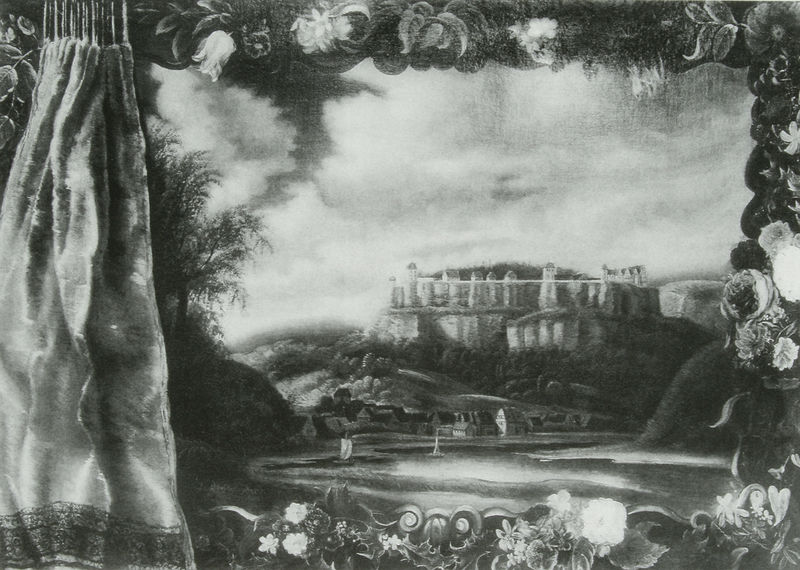
Titel: Landschaft mit der Festung Königstein, gerahmt von einer Blumengirlande und links zum Teil verdeckt von einem gemalten Vorhang
Künstler: Johann Rauscher
Standort: verschollen
Institution: verschollen
Schlagwörter: baum, berg, blätter, felsen, gemälde, himmel, wasser, weiß, wolken, bäume, fluss, landschaft, see, stadt, ufer, blume, blumen, fenster, grau, licht, schwarz, zeichnung, ausblick, blüten, gebäude, haus, rose, rosen, wiese, wolke, muster, ornament, falten, rahmen, vorhang, feld, häuser, hügel, brücke, gewässer, sonne, stoff, blatt, bühne, girlande, pflanzen, wald, wasserfall, boot, boote, ranken, schiff, schiffe, segel, segelboot, segelschiffe, ort, berge, fels, felswand, dorf, mauer, nebel, bühnenbild, flus, segelboote, segler, tulpe, ruine, burg, festung, druck, schwarzweiss, stich, regatta, spiegelungen, blumengirlande, blumenranke, schnecken, gerahmt, weich, illusion, zeichung, schwrz, unbunt, ergatta, scheinsee, t, #boote, schgelschiffe, bkumen